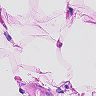
Metastatic tissue present: no